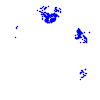
Particle: electron